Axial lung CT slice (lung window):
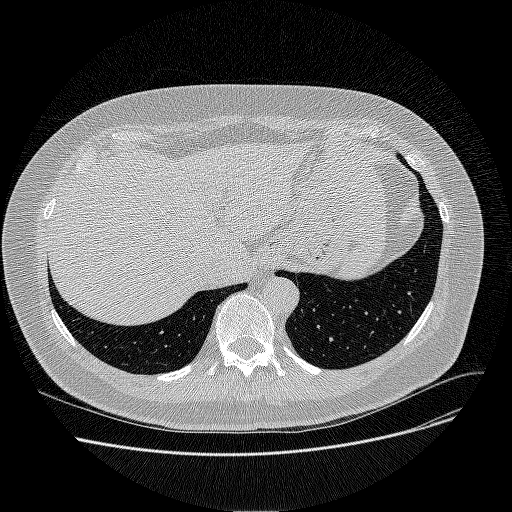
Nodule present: no